Interaction volume radius: 5 \u00c5
Interaction volume height: 35 \u00c5
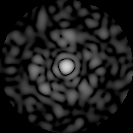
Disorder parameter: 0.8773